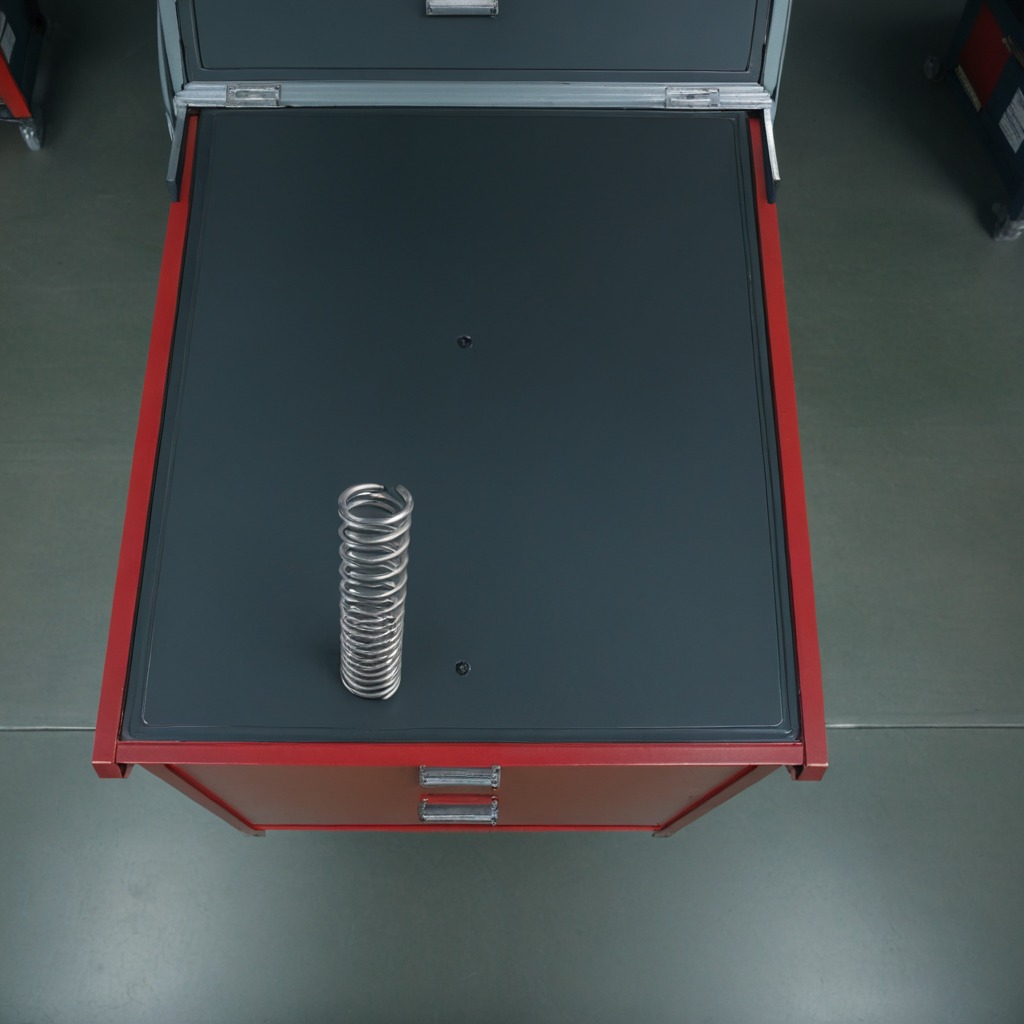
A coiled metal spring is lying on the toolbox surface.